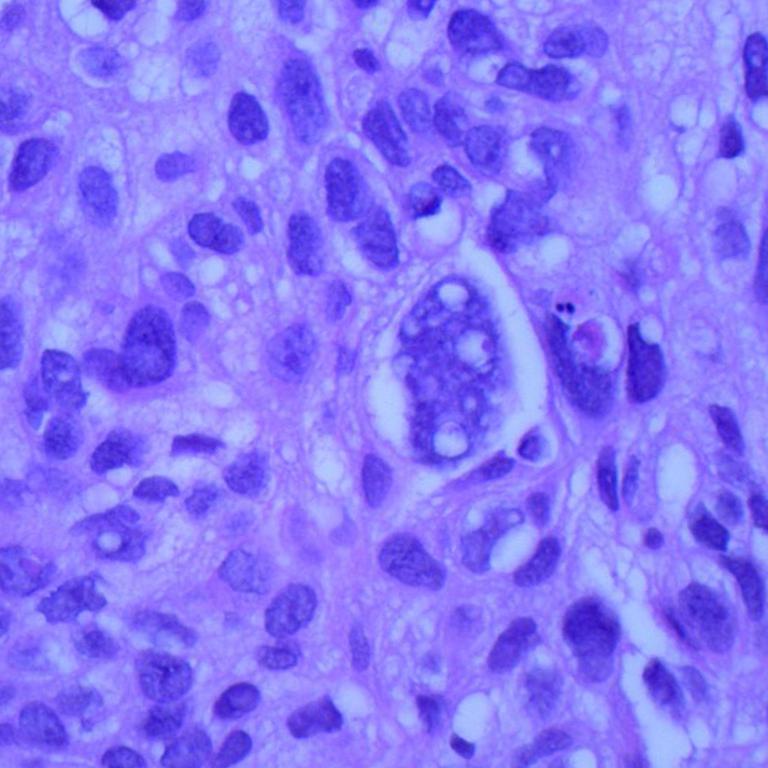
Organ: lung
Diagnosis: squamous carcinomas